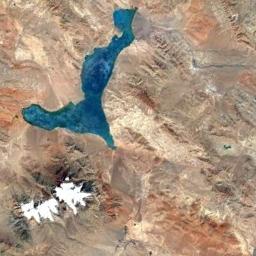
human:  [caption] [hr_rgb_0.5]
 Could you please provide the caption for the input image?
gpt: Irregularly shaped light blue lake surrounded by tan rocks .

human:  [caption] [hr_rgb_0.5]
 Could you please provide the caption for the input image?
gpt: The lake lies in a rolling wasteland and the water is blue .

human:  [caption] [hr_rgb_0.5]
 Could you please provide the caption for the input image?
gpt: The ground is uneven around the lake .

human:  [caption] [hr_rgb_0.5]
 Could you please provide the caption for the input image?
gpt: The lake in the picture is in the desert .

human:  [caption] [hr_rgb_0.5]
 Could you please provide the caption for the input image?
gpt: The blue lake is on a brown mountain .